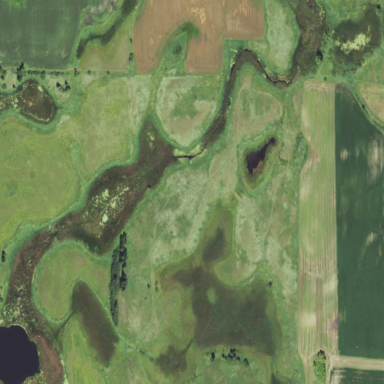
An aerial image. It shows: Marshy wetland area.